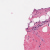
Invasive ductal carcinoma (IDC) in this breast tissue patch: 0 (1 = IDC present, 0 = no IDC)